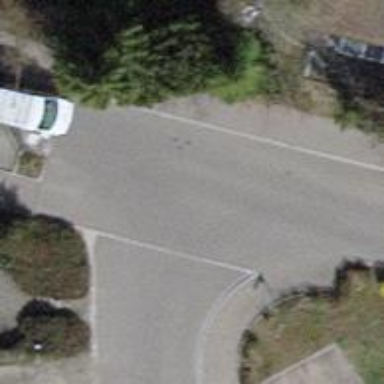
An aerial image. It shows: Table-style traffic calming feature.